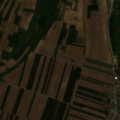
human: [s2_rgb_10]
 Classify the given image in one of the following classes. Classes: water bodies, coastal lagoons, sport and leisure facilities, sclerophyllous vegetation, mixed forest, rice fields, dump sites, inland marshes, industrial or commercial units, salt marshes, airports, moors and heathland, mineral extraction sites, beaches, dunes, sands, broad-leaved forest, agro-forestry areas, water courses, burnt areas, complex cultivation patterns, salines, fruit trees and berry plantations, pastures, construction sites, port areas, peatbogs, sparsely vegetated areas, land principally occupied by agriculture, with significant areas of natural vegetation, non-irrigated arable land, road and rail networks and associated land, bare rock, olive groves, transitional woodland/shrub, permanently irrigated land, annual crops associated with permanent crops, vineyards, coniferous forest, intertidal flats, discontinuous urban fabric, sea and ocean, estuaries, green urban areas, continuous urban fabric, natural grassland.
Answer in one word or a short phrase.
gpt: discontinuous urban fabric, non-irrigated arable land, land principally occupied by agriculture, with significant areas of natural vegetation